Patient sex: M
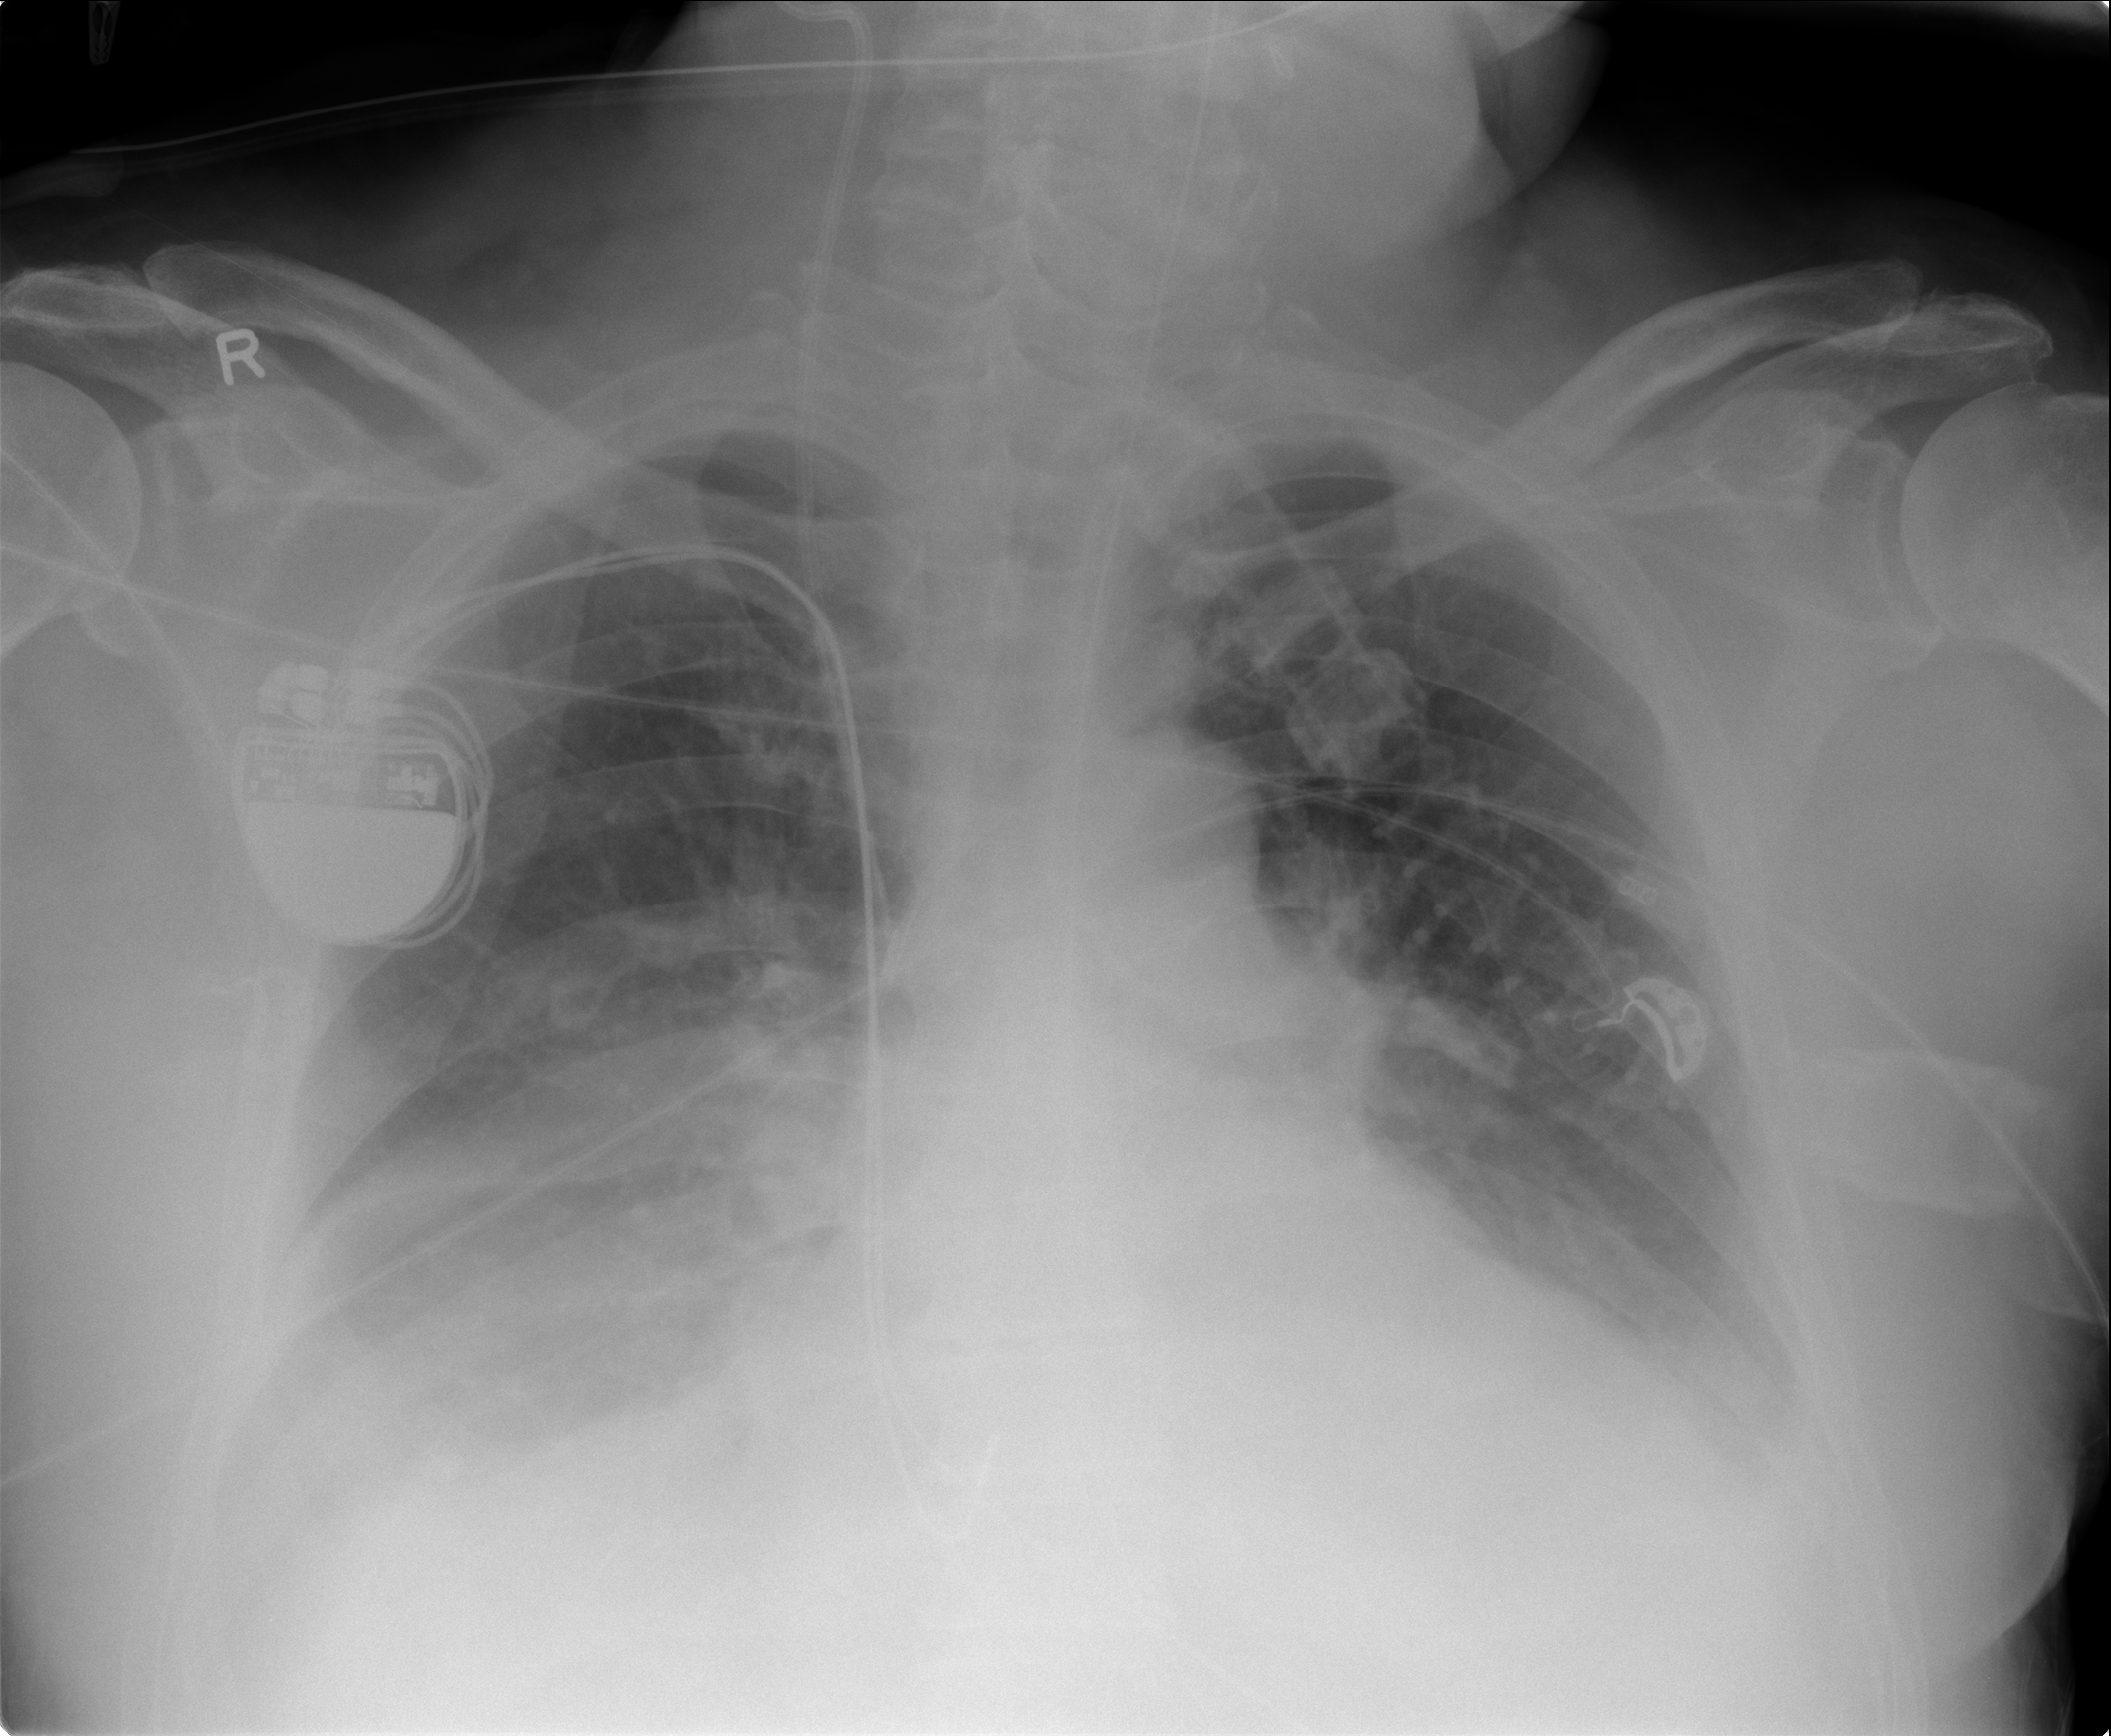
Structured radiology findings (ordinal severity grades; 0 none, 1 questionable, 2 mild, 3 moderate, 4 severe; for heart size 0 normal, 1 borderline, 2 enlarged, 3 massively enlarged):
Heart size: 2
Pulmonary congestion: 2
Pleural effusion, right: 2
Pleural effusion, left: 2
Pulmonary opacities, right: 2
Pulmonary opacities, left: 0
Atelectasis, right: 2
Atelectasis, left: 2